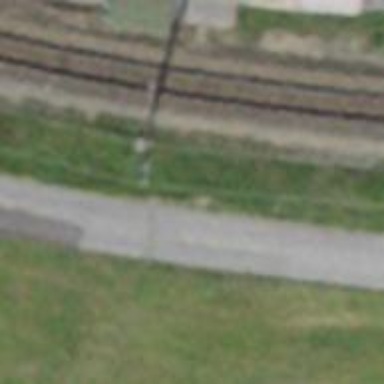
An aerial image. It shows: Power pole.